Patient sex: M
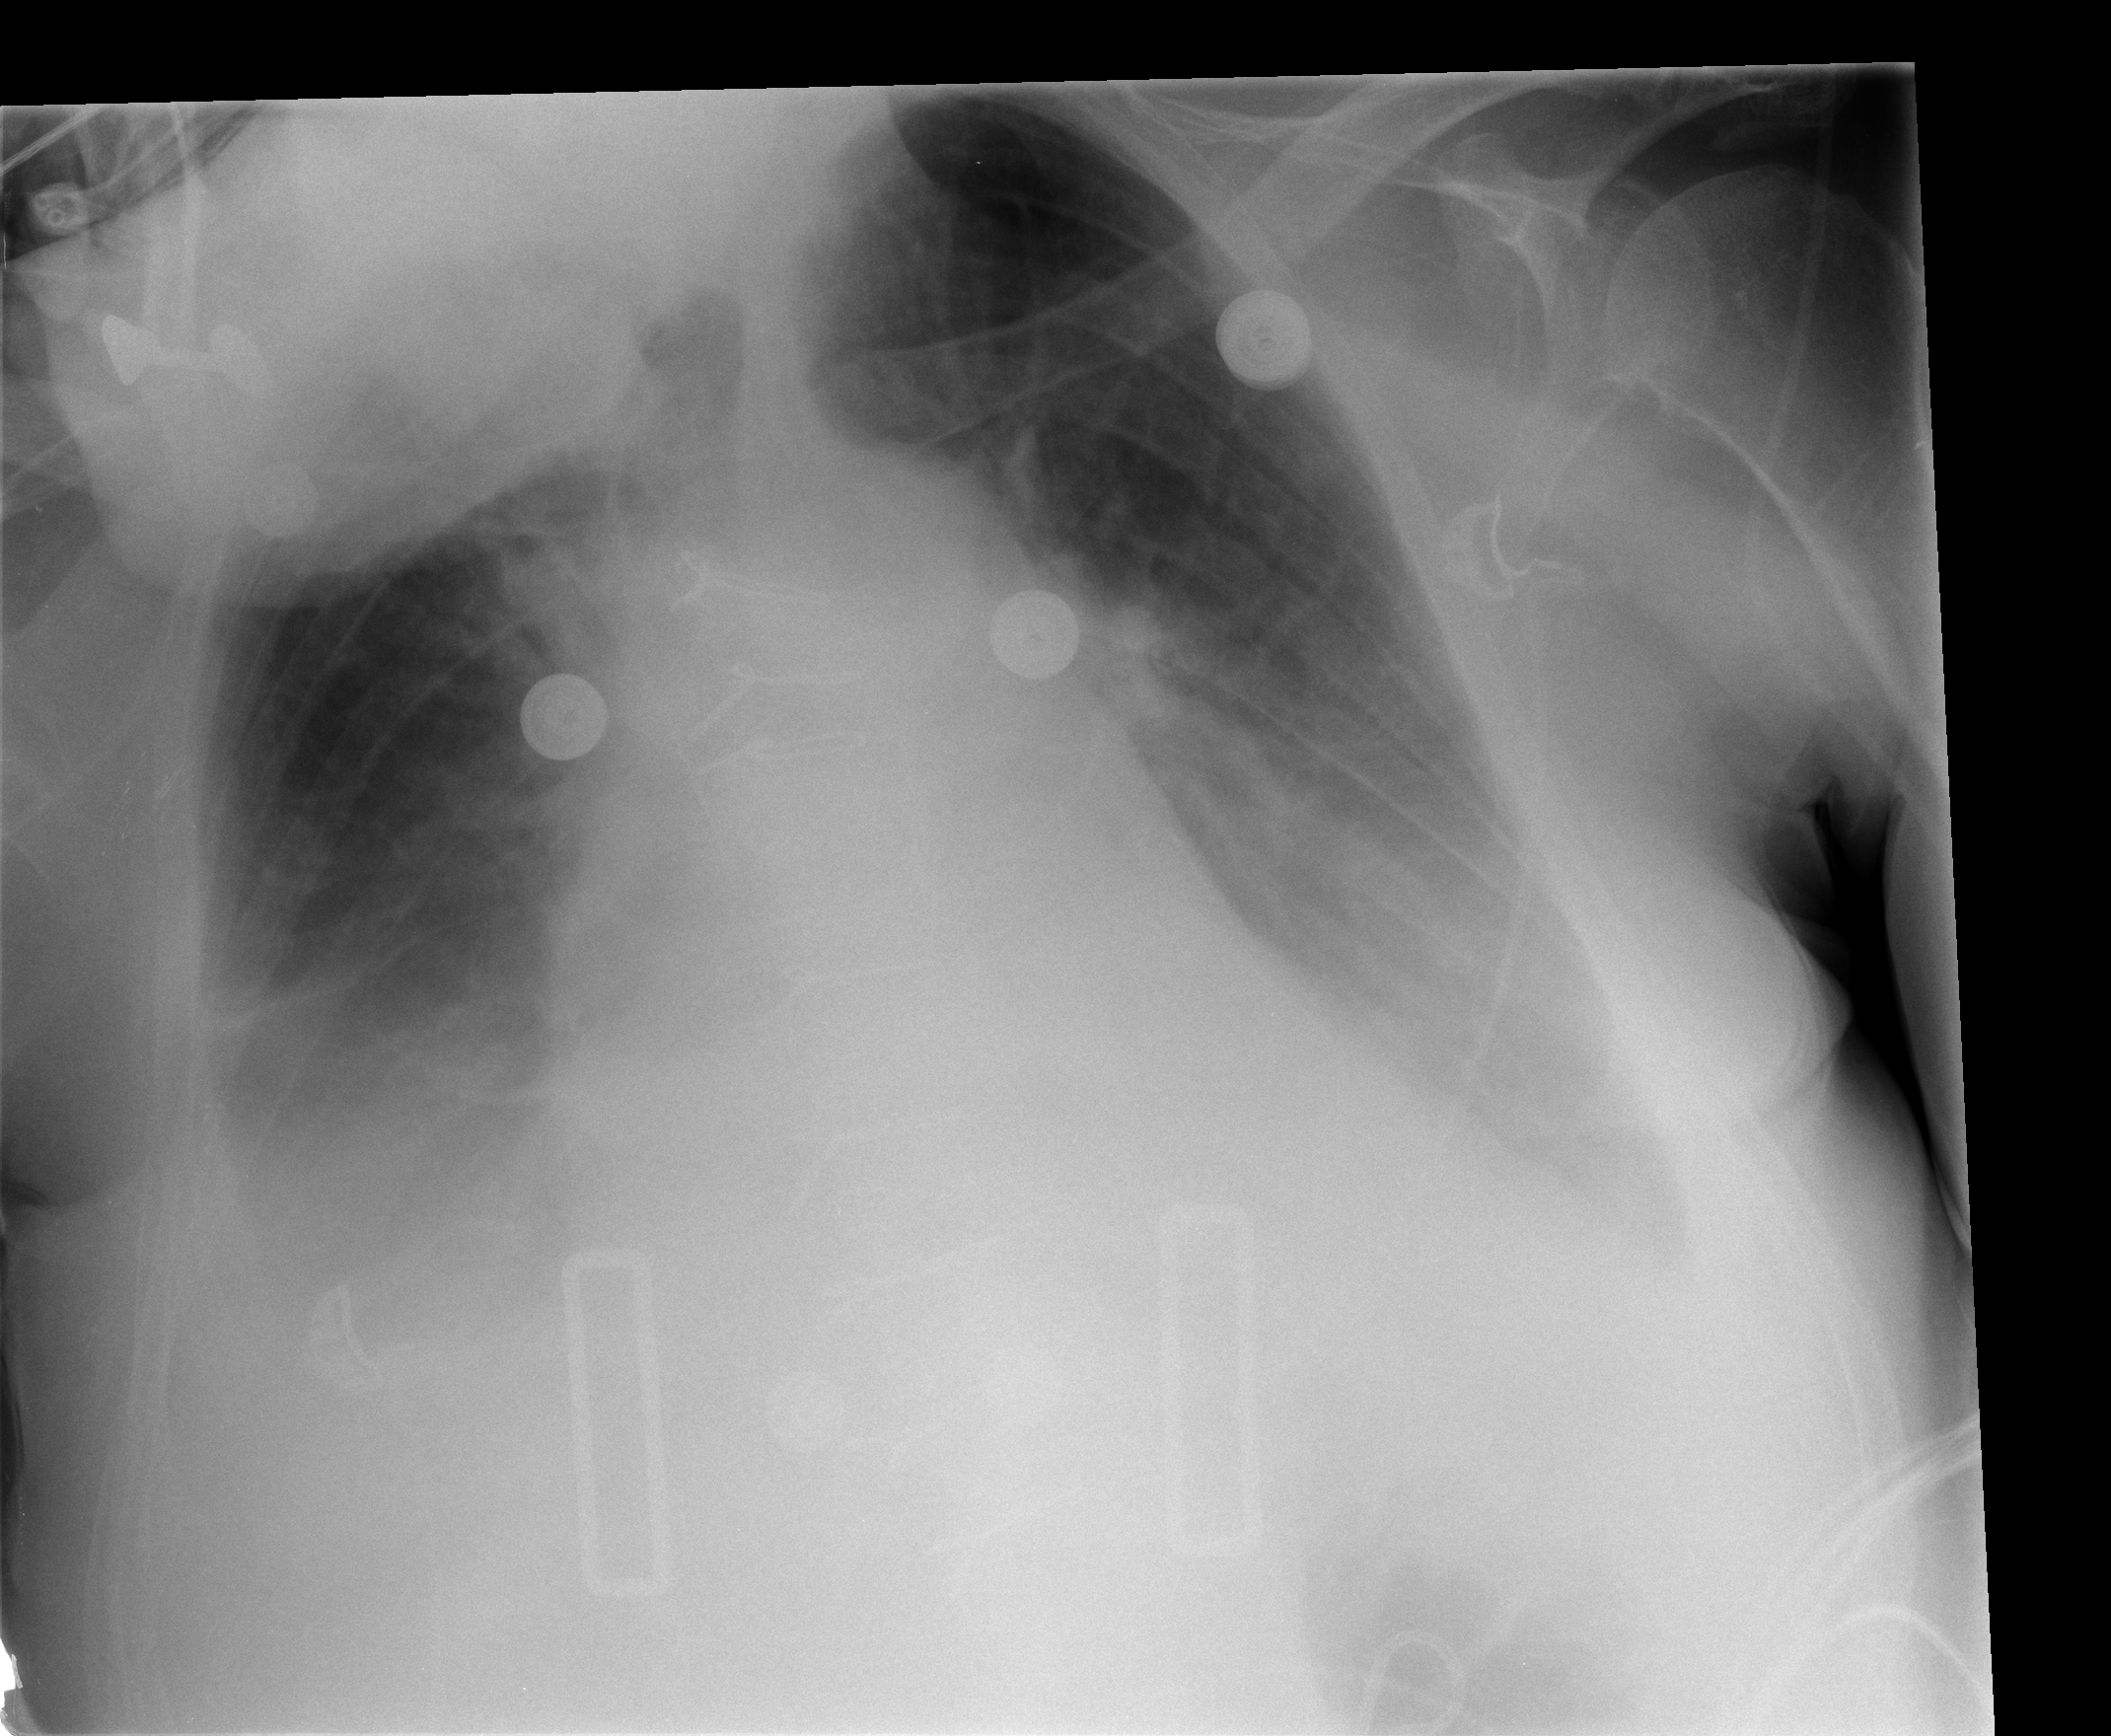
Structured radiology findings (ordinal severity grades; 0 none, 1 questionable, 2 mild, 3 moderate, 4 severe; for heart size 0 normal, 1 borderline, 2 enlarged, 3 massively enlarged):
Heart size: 2
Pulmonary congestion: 3
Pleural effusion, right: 3
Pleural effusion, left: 2
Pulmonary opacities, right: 0
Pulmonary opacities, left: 0
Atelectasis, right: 2
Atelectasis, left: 2